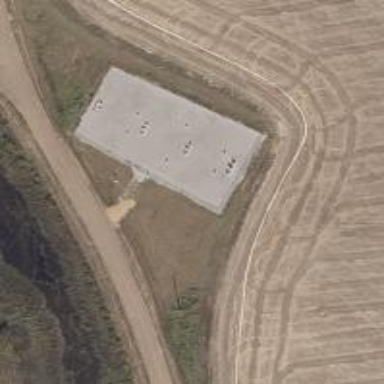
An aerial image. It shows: Valve group substation surrounded by fence.